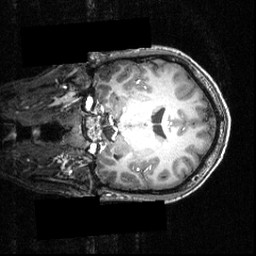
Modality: T1w
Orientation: coronal
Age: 22
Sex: male
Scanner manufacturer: siemens
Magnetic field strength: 3.951 T
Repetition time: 1.5 s
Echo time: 0.00335 s